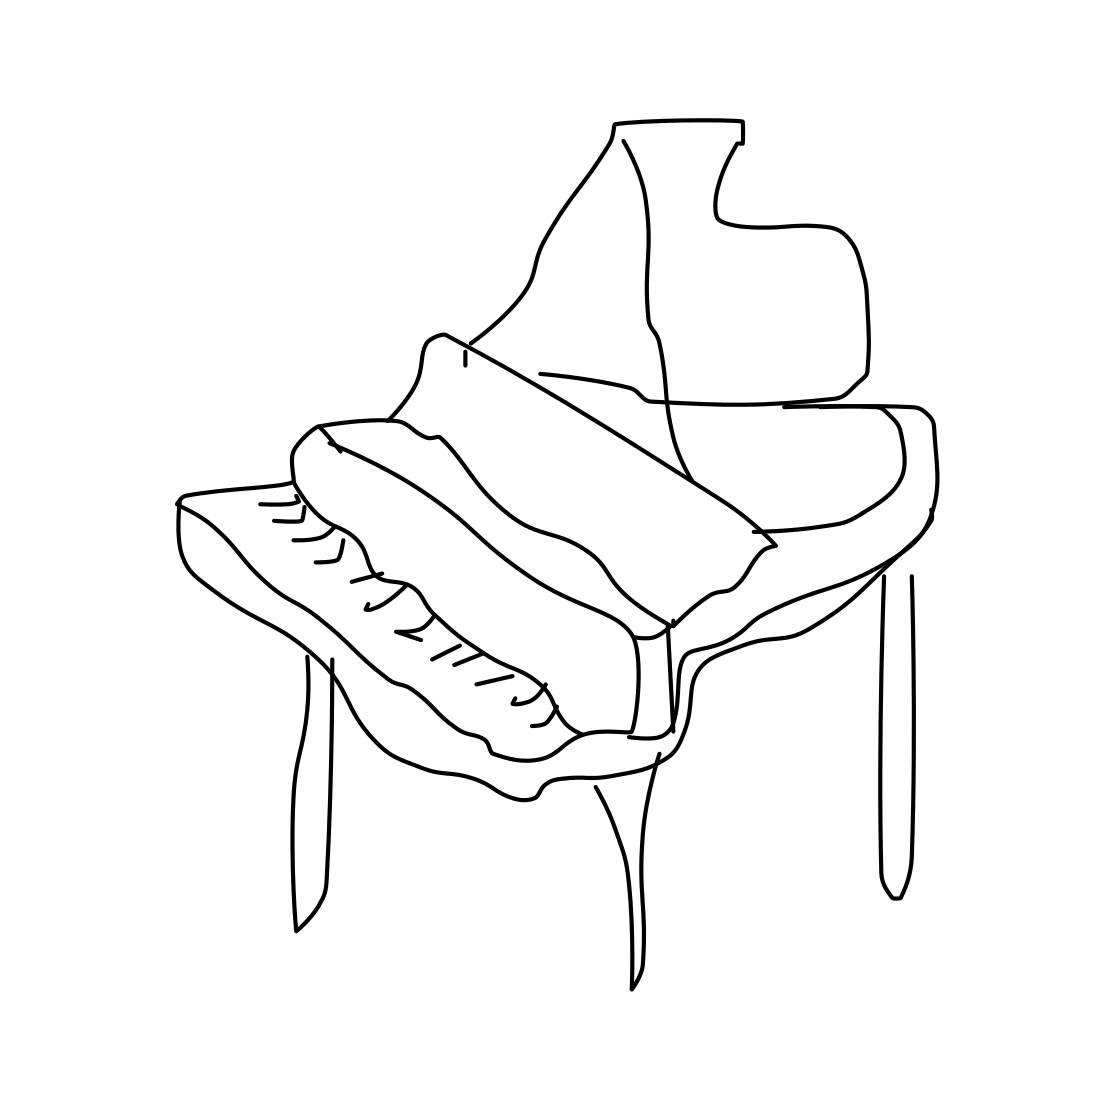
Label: piano